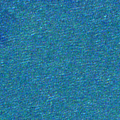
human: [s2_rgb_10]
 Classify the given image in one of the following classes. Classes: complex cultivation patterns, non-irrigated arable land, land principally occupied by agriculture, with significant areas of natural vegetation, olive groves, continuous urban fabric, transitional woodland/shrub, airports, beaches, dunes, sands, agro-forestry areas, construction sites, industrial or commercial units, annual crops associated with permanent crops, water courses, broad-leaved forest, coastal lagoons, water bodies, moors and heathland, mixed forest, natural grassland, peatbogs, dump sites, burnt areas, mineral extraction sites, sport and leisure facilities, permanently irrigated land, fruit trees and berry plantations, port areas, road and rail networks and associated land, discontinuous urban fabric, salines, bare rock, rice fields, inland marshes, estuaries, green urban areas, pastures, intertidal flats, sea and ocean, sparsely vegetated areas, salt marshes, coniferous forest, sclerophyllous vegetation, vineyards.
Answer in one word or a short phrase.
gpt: sea and ocean